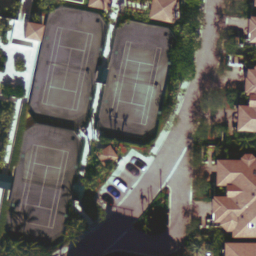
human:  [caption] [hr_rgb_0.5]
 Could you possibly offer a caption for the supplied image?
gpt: There are three tennis courts surrounded by some plants .

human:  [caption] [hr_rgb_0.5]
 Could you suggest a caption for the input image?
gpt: Three tennis courts arranged neatly with some plants surrounded .

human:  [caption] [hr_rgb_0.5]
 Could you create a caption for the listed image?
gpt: There are three tennis courts surrounded by some trees with a road beside .

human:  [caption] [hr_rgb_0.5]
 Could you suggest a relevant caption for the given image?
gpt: Three tennis courts are surrounded by some trees with a road beside .

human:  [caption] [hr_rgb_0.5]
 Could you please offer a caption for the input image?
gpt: There are three tennis courts surrounded by some plants .